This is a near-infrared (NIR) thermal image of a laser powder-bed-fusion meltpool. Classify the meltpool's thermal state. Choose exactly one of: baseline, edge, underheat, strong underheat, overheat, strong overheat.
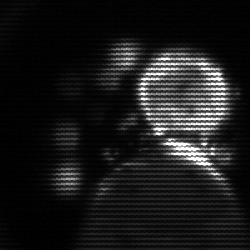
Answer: baseline